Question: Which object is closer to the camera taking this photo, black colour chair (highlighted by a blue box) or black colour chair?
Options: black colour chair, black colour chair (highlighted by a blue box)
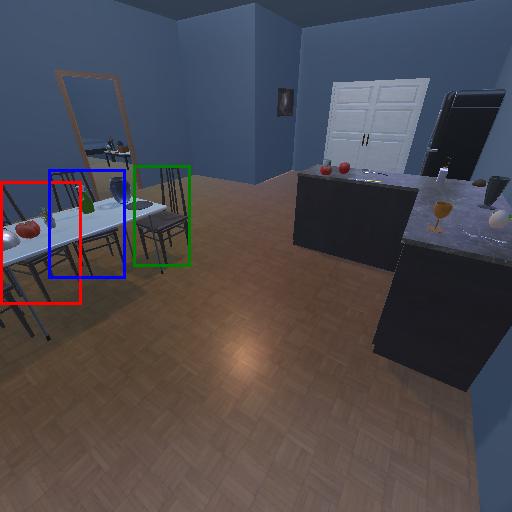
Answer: black colour chair